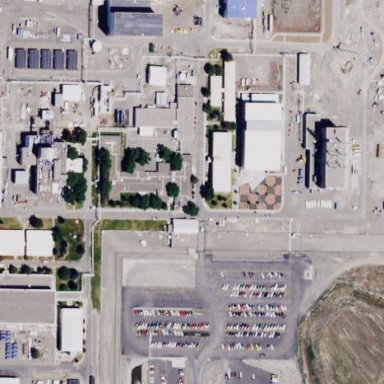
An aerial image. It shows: Industrial area designated for research facility.